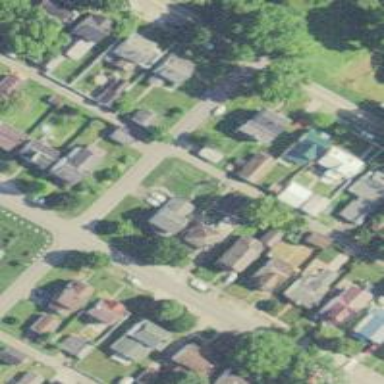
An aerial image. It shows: Alley classified as service road.